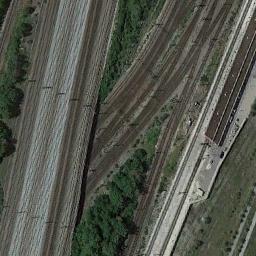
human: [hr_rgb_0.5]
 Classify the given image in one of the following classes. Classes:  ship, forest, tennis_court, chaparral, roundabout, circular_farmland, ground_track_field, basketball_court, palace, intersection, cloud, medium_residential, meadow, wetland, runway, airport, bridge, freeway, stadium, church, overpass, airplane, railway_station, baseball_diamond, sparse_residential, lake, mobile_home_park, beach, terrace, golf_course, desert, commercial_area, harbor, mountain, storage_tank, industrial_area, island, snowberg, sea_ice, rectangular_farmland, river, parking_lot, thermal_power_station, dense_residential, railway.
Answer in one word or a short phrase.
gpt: railway